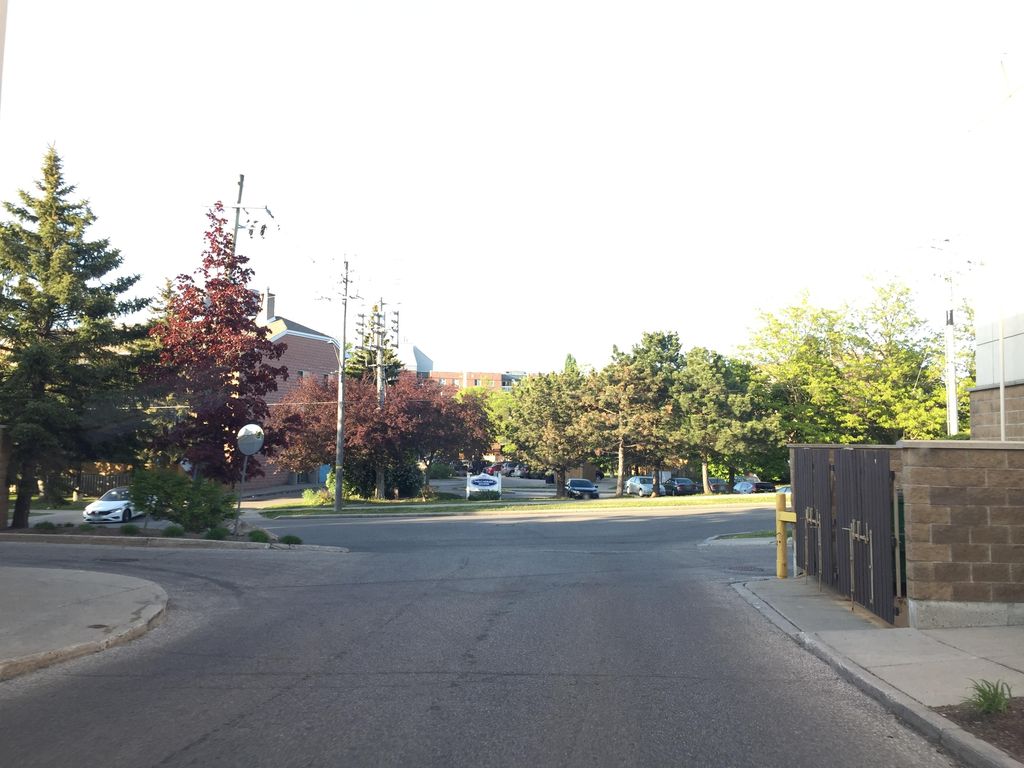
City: kitchener-waterloo